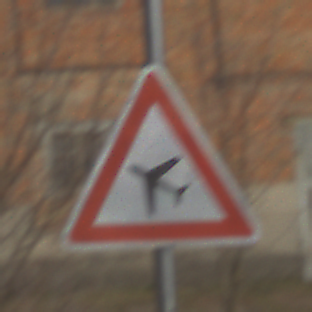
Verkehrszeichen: FlugbetriebRechts
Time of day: MorningAfternoon
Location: Outdoor (Suburban)
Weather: PartlyCloudy
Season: NotSpecified
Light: Natural